Field crop: tomato
Growth stage: 1
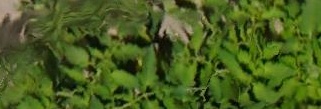
Species: tomato